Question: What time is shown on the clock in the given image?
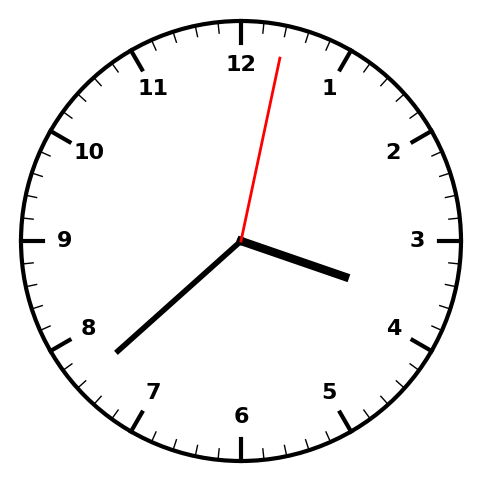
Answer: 03:38:02